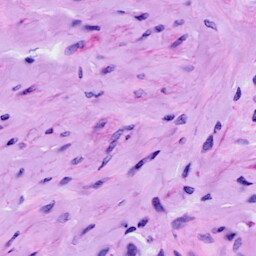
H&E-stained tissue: Cervix